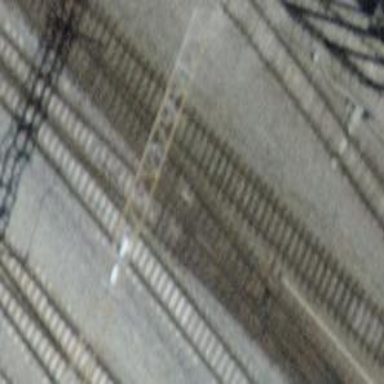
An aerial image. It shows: Single railway track with electrification through contact line.